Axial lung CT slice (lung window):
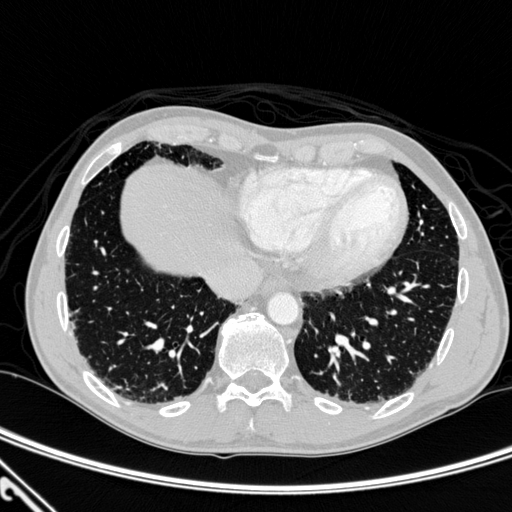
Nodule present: no